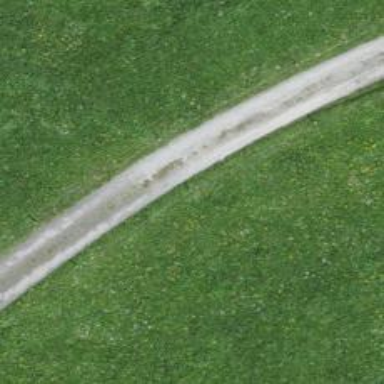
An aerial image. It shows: Grassy track with grade2 tracktype.